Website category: sports
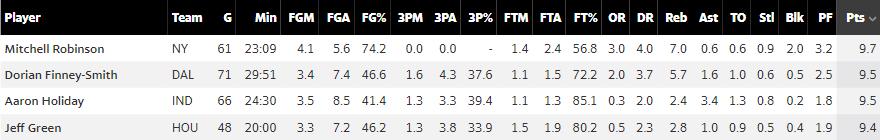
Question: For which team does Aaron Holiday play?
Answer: IND

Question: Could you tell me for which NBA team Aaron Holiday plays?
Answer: IND

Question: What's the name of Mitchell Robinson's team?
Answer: NY

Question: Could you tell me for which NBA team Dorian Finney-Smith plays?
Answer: DAL

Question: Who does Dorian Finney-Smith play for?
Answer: DAL

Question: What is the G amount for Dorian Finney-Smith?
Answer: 71

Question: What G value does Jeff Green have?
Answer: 48

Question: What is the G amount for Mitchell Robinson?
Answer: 61

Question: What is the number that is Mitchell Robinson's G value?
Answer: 61

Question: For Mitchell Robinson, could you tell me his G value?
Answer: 61

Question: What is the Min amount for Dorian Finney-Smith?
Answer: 29:51

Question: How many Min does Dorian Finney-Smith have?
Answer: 29:51

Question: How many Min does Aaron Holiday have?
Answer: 24:30

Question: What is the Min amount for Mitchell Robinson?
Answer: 23:09

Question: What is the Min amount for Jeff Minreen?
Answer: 20:00

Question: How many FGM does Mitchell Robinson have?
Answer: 4.1

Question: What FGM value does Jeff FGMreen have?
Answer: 3.3

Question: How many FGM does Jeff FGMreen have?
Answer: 3.3

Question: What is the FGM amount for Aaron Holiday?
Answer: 3.5

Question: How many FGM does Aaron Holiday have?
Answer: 3.5

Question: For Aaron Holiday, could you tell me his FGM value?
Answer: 3.5

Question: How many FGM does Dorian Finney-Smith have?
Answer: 3.4

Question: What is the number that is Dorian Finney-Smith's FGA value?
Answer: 7.4

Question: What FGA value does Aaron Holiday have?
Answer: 8.5

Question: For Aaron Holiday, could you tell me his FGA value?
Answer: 8.5

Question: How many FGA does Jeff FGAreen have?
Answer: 7.2

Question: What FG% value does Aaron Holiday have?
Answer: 41.4

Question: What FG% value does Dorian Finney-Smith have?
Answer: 46.6

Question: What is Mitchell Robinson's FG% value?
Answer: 74.2

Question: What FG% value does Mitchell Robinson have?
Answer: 74.2

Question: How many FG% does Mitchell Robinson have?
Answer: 74.2

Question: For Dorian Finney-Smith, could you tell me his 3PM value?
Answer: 1.6

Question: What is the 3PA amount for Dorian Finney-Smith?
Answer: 4.3

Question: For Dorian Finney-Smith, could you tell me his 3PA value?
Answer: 4.3

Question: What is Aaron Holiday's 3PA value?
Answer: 3.3

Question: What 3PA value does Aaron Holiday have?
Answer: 3.3

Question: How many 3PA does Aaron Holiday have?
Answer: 3.3

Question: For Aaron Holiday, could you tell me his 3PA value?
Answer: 3.3

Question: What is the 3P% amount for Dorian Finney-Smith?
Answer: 37.6

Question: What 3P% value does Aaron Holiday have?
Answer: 39.4

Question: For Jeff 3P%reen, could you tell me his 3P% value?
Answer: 33.9

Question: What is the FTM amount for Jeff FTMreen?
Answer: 1.5

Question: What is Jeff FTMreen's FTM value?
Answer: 1.5

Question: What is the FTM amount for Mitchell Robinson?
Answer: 1.4

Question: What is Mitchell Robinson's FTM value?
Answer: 1.4

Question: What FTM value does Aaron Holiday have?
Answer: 1.1

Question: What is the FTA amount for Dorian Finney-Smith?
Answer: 1.5

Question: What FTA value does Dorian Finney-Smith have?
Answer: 1.5

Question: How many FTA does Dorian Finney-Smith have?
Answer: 1.5

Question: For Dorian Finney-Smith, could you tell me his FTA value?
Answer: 1.5

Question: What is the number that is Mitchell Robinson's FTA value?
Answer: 2.4

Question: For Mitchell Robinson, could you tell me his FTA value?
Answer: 2.4

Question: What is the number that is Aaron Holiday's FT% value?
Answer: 85.1

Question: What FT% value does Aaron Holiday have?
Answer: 85.1

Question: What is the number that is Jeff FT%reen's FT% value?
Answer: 80.2

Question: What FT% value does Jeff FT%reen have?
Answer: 80.2

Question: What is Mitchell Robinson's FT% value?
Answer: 56.8

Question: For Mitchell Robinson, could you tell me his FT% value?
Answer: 56.8

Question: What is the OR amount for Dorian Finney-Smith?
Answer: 2.0

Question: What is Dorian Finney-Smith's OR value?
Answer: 2.0

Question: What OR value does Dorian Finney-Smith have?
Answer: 2.0

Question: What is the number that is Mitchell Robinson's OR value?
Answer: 3.0

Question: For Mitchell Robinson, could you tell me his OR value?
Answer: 3.0

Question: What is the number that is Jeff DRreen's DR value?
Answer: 2.3